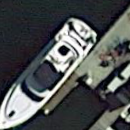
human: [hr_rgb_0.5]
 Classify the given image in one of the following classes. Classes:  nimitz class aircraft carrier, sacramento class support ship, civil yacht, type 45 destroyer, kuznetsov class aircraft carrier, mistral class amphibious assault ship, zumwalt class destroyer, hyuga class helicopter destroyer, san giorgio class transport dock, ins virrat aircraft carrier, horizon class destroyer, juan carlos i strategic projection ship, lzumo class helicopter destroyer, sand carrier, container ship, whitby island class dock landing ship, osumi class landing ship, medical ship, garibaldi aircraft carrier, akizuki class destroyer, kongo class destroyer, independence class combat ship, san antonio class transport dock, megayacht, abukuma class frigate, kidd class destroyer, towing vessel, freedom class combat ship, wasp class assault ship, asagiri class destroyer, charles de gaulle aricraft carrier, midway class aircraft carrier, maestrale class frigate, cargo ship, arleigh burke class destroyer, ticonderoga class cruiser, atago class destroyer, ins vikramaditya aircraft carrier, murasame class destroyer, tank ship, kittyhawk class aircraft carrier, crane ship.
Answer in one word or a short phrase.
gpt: Civil yacht